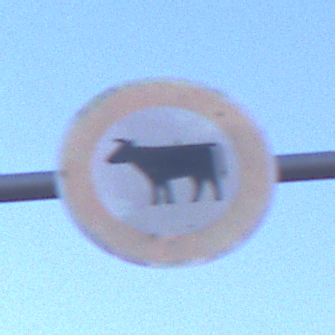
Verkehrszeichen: VerbotViehtrieb
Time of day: SunriseSunset
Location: Outdoor (Nature)
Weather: Clear
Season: NotSpecified
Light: Natural